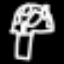
Label: mushroom